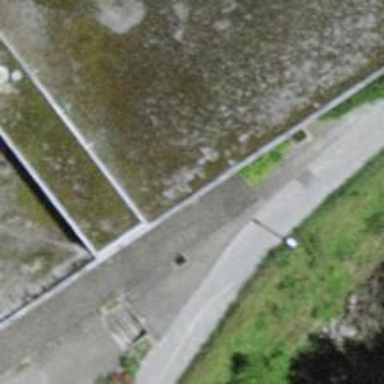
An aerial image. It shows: Road with steps.